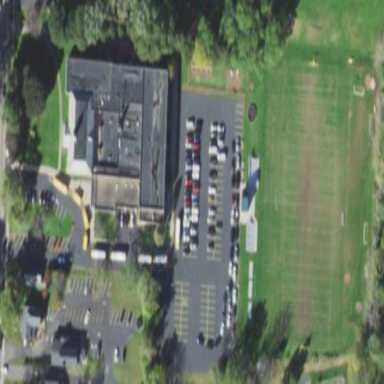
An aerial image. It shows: School.